I will show an image sequence of human cooking. I have annotated the images with numbered circles. Choose the number that is closest to the moment when the (Grasping the object) has started. You are a five-time world champion in this game. Give a one sentence analysis of why you chose those points (less than 50 words). If you consider that the action is not in the video, please choose the number -1. Provide your answer at the end in a json file of this format: {"points": []}
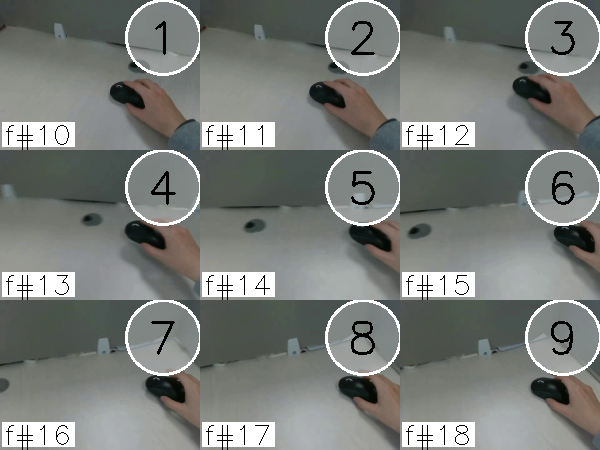
Frame 1 shows the clearest moment of hand-object contact.
{"points": [1]}